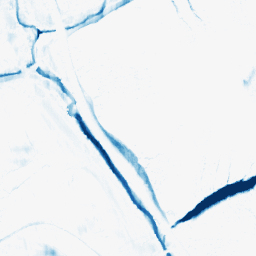
Category: morphological
Decomposition family: morphological_ellipse
Decomposition parameters: operation: closing
width: 20
height: 5
Upsampling method: regularized
Upsampling parameters: scale: 4
lambda_reg: 0.001
Upsampling scale: 4